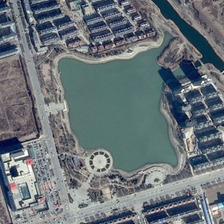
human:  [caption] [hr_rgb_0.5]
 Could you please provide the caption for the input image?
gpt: on the bank of the river  there is a pond in the park surrounded by residential area .

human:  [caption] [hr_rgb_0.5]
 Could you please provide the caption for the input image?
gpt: a lake is in the center of athe park .

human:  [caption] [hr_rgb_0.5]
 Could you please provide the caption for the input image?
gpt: this park with a large green pond is surrounded by residential communities .

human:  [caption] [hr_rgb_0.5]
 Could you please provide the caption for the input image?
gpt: the lake next to a river is surrounded by buildings .

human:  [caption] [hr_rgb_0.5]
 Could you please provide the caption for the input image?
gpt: many buildings are around a park with a large pond near a river .